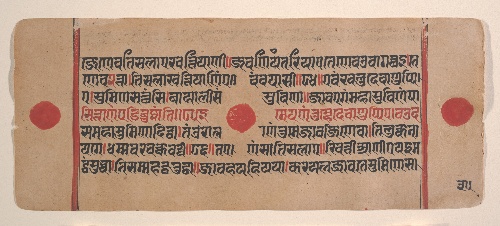
Date: 15th century
Object type: Folio
Classification: Paintings
Medium: Ink, opaque watercolor, and gold on paper
Culture: India (Gujarat)
Dimensions: 4 3/8 x 10 5/8 in. (11.1 x 27 cm)
Department: Asian Art
Credit line: Rogers Fund, 1955
Accession year: 1955
Repository: Metropolitan Museum of Art, New York, NY